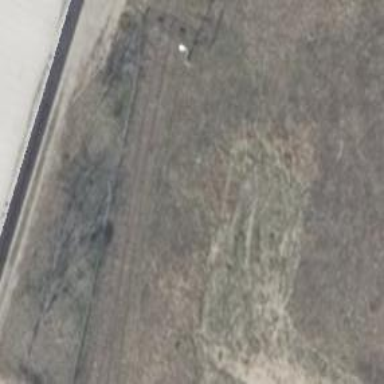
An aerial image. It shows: Railway switch.